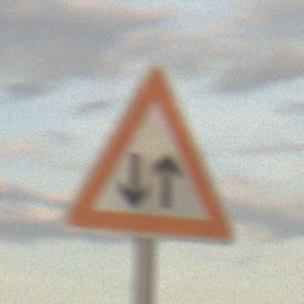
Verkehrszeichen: Gegenverkehr
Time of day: SunriseSunset
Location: Outdoor (Nature)
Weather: PartlyCloudy
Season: NotSpecified
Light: Natural